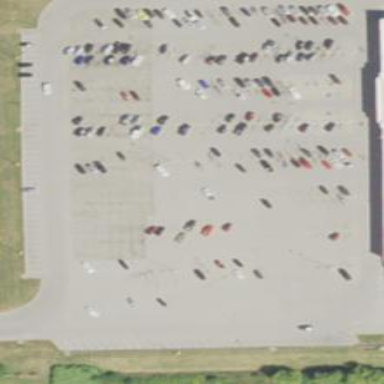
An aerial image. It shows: Parking area.